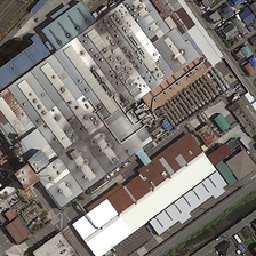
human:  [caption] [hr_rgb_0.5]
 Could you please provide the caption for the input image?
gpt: a large workshop building with grey roof can by seen next to a residential area .

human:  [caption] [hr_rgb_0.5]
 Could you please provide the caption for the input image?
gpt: There is a factory near a residential area with small squares on its roof, sandwiched between the railway and the road.

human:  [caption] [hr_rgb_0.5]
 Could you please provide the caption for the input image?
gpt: Industry includes red and green plants.

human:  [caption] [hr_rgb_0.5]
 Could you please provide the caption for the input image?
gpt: Near the residential area there is a factory sandwiched between several small square factories and railways on the roof.

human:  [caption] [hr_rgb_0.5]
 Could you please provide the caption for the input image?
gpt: The industry includes red and grey plants.